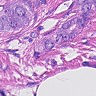
Metastatic tissue present: yes